Question: I have been learning a Levenshtein distance today, and have stummbled upon what it seems to be a strange way of calculation in a well-known Wagner-Fisher algorithm. Please help me find where I've got it wrong.
First string is 'Max'.
Second is 'Annas'.
A matrix of transformation would be the following:

An algorithm reports that the Levenshtein distance from Max to Annas is 4.
So here is how I understand it should work: (given that the cost of any action is 1)
'M' vs 'A' -> Replace 'm' with 'a' ( action so far)
'A' vs 'N' -> Replace 'a' with 'n' ( actions so far)
'X' vs 'N' -> Replace 'x' with 'n' ( actions so far)
After this, we just need to be adding the letters that are left a and s, which take more action from us, resulting in total, not 4.
I see that it is going along a simpler path probably, but what is it? Please explain it's algorithms logic of operation.
Thanks.
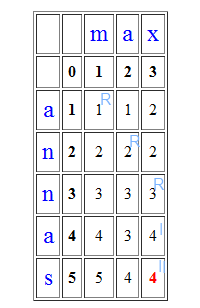
Answer: You reconstructed the wrong path. It actually replaces 'm' with 'a', inserts 'n', inserts 'n', 'a' with 'a', and replaces 'x' with 's'. Cost 4.
edit: I'm a little too glib to put it like that. There are several cost-4 paths, but they all involve going from ("m","ann") to ("ma","anna").
edit again: I think the key insight is that all actions cost the same; matches are free. That's why the cost grid looks like it does: ("ma","anna") costs 3 because you can get there from ("m", "ann"), which costs 3, by spending . ("max","annas") costs 4 since you can get there from ("ma","anna"), which costs 3, by spending 1.